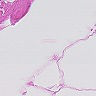
Metastatic tissue present: no